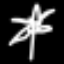
Label: palm tree